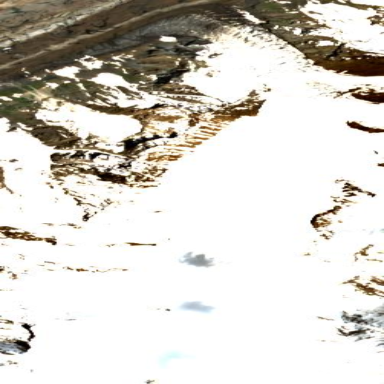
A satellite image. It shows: Stunning view of glacier.